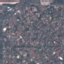
Land use / land cover class: Residential